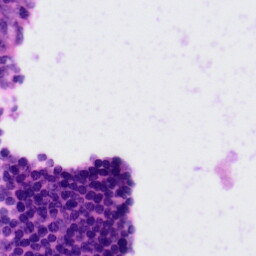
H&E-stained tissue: Tonsil